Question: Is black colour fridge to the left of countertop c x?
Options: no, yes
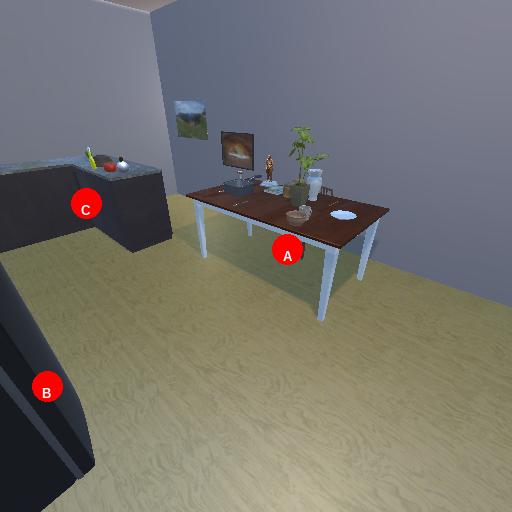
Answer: no